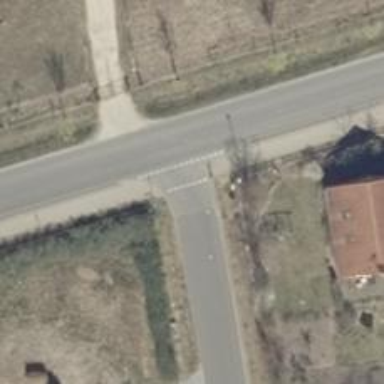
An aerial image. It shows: Road with "give way" sign.